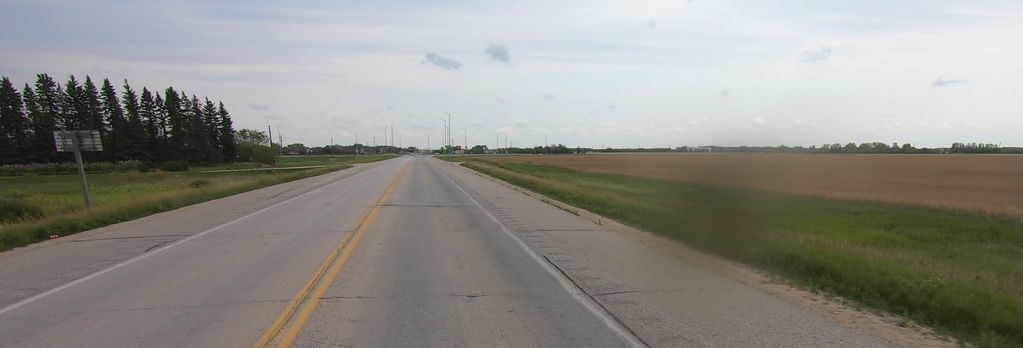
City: winnipeg